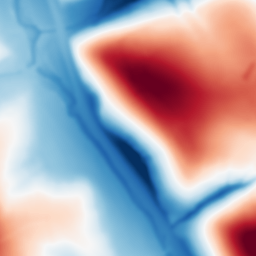
Category: multiscale
Decomposition family: dog_multiscale
Decomposition parameters: sigma_ratio: 2
n_scales: 5
base_sigma: 2
Upsampling method: lanczos
Upsampling parameters: scale: 4
Upsampling scale: 4